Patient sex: F
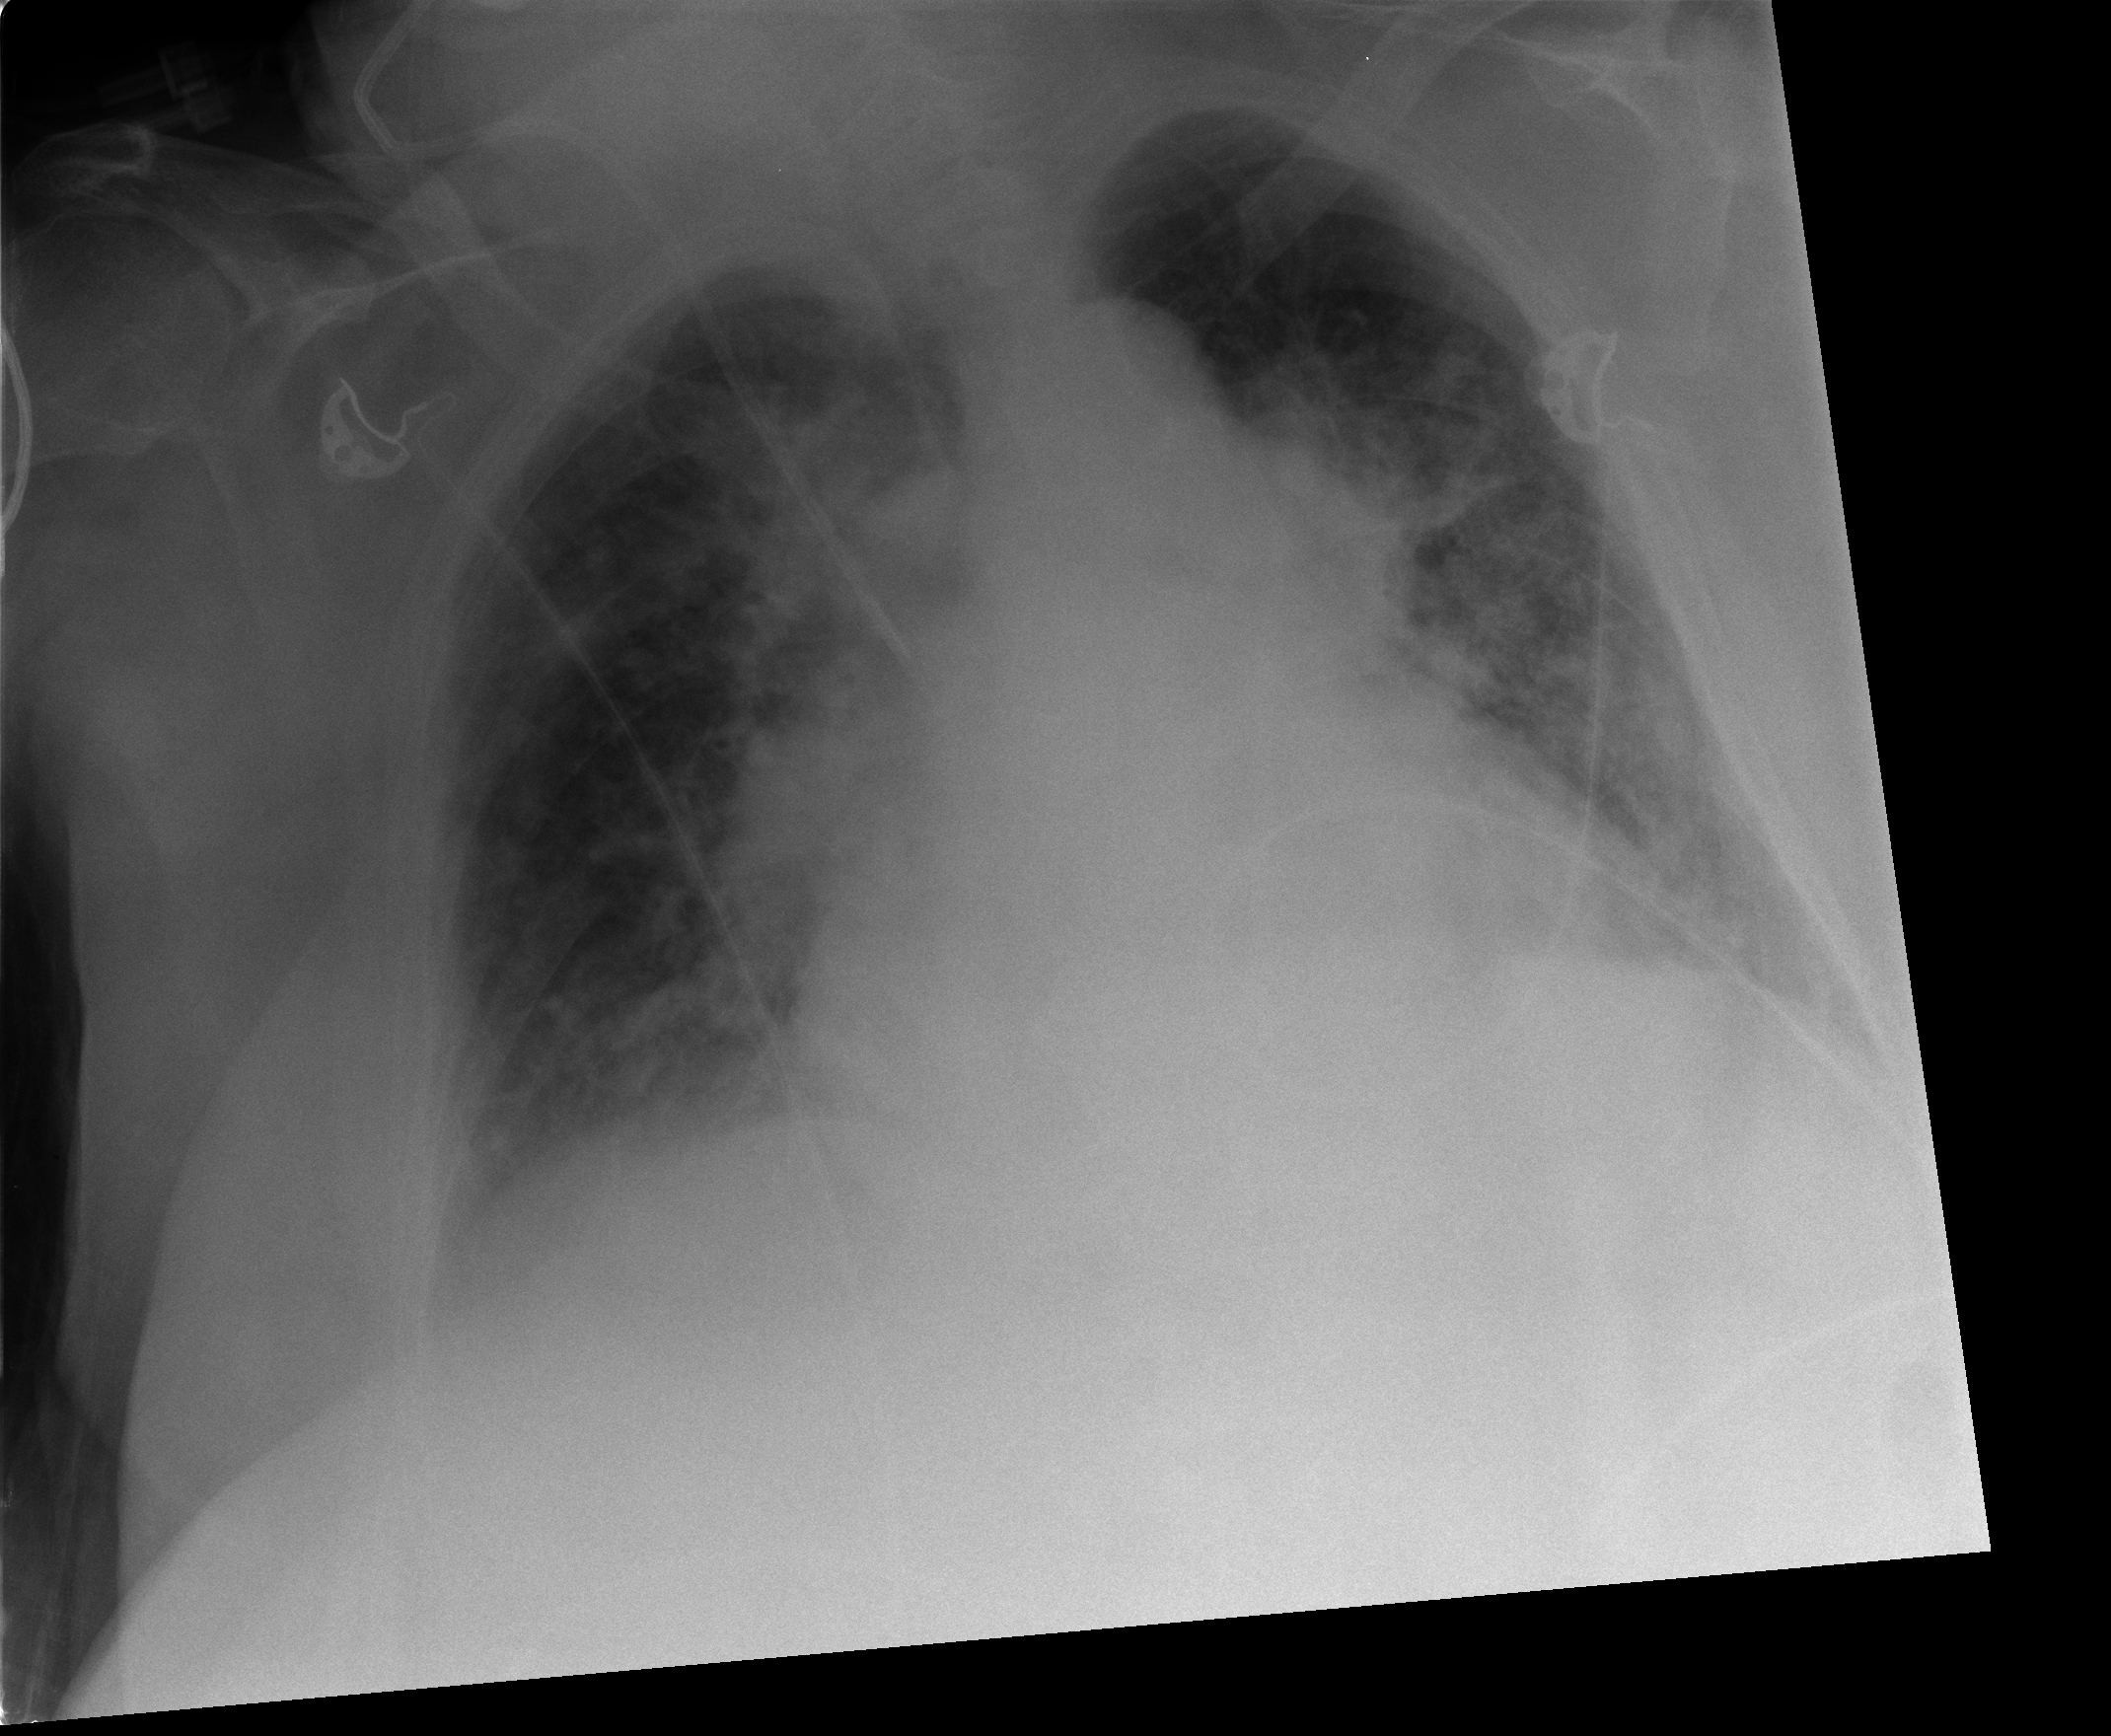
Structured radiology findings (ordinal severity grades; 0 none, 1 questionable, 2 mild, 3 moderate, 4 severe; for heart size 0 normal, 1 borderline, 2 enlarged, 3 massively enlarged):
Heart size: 2
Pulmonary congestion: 1
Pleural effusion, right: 2
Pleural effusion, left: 1
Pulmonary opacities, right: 2
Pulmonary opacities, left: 3
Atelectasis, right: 2
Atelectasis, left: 0